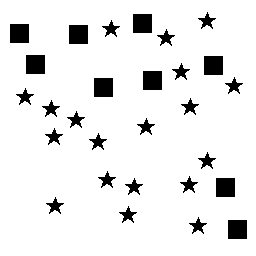
Squares: 9
Triangles: 0
Stars: 19
Total shapes: 28